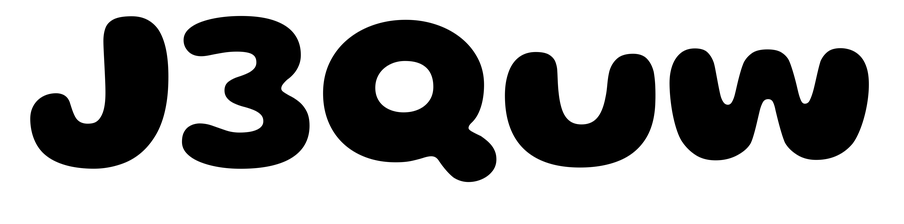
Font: Gluten_Bold